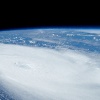
Label: cloud